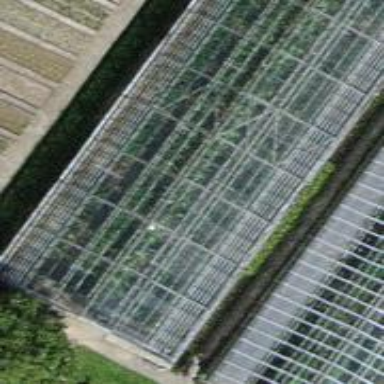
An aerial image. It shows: Area dedicated to greenhouse horticulture.